Question: Please help me. I stuck for many hours. I want to display all days (e.g monday, tuesday) individually every month and display also the respective date of each days.
How can I do that? I really need help, please. Thank you
Desired output:
'''
Data,Date,Monday,Tuesday,Wednesday,Thursday,Friday,Saturday,Sunday
Data,04/01/2014,10,12,5,6,1,0,15
Data,04/07/2014,14,1,5,6,1,2,18
Data,04/14/2014,11,12,5,6,1,0,17
'''
Here's the SQL Script:
'''
select 'Data'
||','||to_char(d.dtime_day, 'MM/dd/yyyy')
||','||nvl(m.mtotal, 0)
||','||nvl(tu.tutotal, 0)
||','||nvl(w.wtotal, 0)
||','||nvl(th.thtotal, 0)
||','||nvl(f.ftotal, 0)
||','||nvl(s.stotal, 0)
||','||nvl(su.sutotal, 0)
from table0.dc_date d
left join (
select trunc(t.create_time) as monday
,count(t.create_time) as mtotal
from table.table1 t
left join table.table2 q
on q.id = t.queue_id
where t.create_time between trunc(sysdate,'DD')-12*7 and sysdate -1
and q.name not like 'item0%'
or q.name not like 'item%'
group by trunc(t.create_time)
) m on d.dtime_day = m.monday
left join (
select trunc(t.create_time, 'DD') as tuesday
,count(t.create_time) as tutotal
from table.table1 t
left join table.table2 q
on q.id = t.queue_id
where t.create_time between trunc(sysdate,'DD')-12*7 and sysdate -1
and q.name not like 'item0%'
or q.name not like 'item%'
group by trunc(t.create_time, 'DD')
) tu on d.dtime_day = tu.tuesday
left join (
select trunc(t.create_time, 'DD') as wednesday
,count(t.create_time) as wtotal
from table.table1 t
left join table.table2 q
on q.id = t.queue_id
where t.create_time between trunc(sysdate,'DD')-12*7 and sysdate -1
and q.name not like 'item0%'
or q.name not like 'item%'
group by trunc(t.create_time, 'DD')
) w on d.dtime_day = w.wednesday
left join (
select trunc(t.create_time, 'DD') as thursday
,count(t.create_time) as thtotal
from table.table1 t
left join table.table2 q
on q.id = t.queue_id
where t.create_time between trunc(sysdate,'DD')-12*7 and sysdate -1
and q.name not like 'item0%'
or q.name not like 'item%'
group by trunc(t.create_time, 'DD')
) th on d.dtime_day = th.thursday
left join (
select trunc(t.create_time, 'DD') as friday
,count(t.create_time) as ftotal
from table.table1 t
left join table.table2 q
on q.id = t.queue_id
where t.create_time between trunc(sysdate,'DD')-12*7 and sysdate -1
and q.name not like 'item0%'
or q.name not like 'item%'
group by trunc(t.create_time, 'DD')
) f on d.dtime_day = f.friday
left join (
select trunc(t.create_time, 'DD') as saturday
,count(t.create_time) as stotal
from table.table1 t
left join table.table2 q
on q.id = t.queue_id
where t.create_time between trunc(sysdate,'DD')-12*7 and sysdate -1
and q.name not like 'item0%'
or q.name not like 'item%'
group by trunc(t.create_time, 'DD')
) s on d.dtime_day = s.saturday
left join (
select trunc(t.create_time, 'DD') as sunday
,count(t.create_time) as sutotal
from table.table1 t
left join table.table2 q
on q.id = t.queue_id
where t.create_time between trunc(sysdate,'DD')-12*7 and sysdate -1
and q.name not like 'item0%'
or q.name not like 'item%'
group by trunc(t.create_time, 'DD')
) su on d.dtime_DAY = su.sunday
where d.dtime_day between trunc(sysdate,'DD')-12*7 and trunc(sysdate) -1
and trunc(d.dtime_day, 'DD')= d.dtime_day
order by d.dtime_day
'''

I want to show the date also in every day
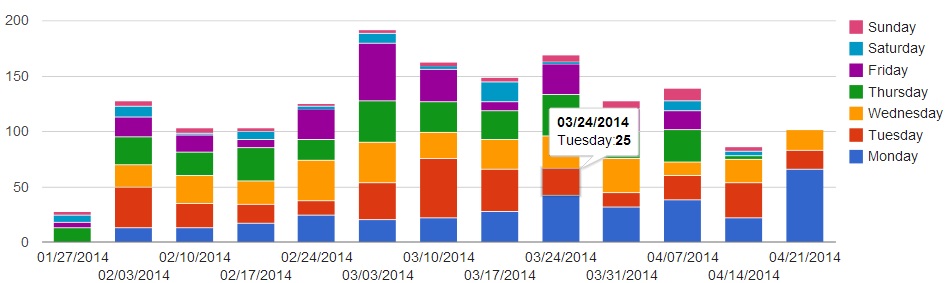
Answer: All the left-join sub-queries seem to be doing the same thing, and you aren't actually restricting anything on the day of the week. You only need to join once, and then you need to pivot the results of that join. You could use a real pivot if you're on 11g:
'''
select 'Data'
||','|| to_char(week_start, 'MM/dd/yyyy')
||','|| mon_cnt
||','|| tue_cnt
||','|| wed_cnt
||','|| thu_cnt
||','|| fri_cnt
||','|| sat_cnt
||','|| sun_cnt
from (
select 'Data',
next_day(d.dtime_day - 7, 'Monday') as week_start,
to_char(d.dtime_day, 'Dy') as day_of_week,
t.create_time
from dc_date d
left join table1 t
on t.create_time >= d.dtime_day
and t.create_time < d.dtime_day + 1
left join table2 q
on q.id = t.queue_id
and (q.name not like 'item0%' or q.name not like 'item%')
where d.dtime_day between trunc(sysdate) - (12*7) and trunc(sysdate) -1
)
pivot (count(create_time) as cnt for (day_of_week)
in ('Mon' as mon, 'Tue' as tue, 'Wed' as wed, 'Thu' as thu,
'Fri' as fri, 'Sat' as sat, 'Sun' as sun))
order by week_start;
'''
If you aren't on 11g you can do it the old-fashioned way:
'''
select 'Data'
||','|| to_char(next_day(d.dtime_day - 7, 'Monday'), 'MM/dd/yyyy')
||','|| count(case when to_char(d.dtime_day, 'Dy') = 'Mon'
then t.create_time end)
||','|| count(case when to_char(d.dtime_day, 'Dy') = 'Tue'
then t.create_time end)
||','|| count(case when to_char(d.dtime_day, 'Dy') = 'Web'
then t.create_time end)
||','|| count(case when to_char(d.dtime_day, 'Dy') = 'Thu'
then t.create_time end)
||','|| count(case when to_char(d.dtime_day, 'Dy') = 'Fri'
then t.create_time end)
||','|| count(case when to_char(d.dtime_day, 'Dy') = 'Sat'
then t.create_time end)
||','|| count(case when to_char(d.dtime_day, 'Dy') = 'Sun'
then t.create_time end)
from dc_date d
left join table1 t
on t.create_time >= d.dtime_day
and t.create_time < d.dtime_day + 1
left join table2 q
on q.id = t.queue_id
and (q.name not like 'item0%' or q.name not like 'item%')
where d.dtime_day between trunc(sysdate) - (12*7) and trunc(sysdate) -1
group by next_day(d.dtime_day - 7, 'Monday')
order by next_day(d.dtime_day - 7, 'Monday');
'''
The day names are NLS-sensitive, so the 'to_char' calls should really have the optional third parameter to enforce the language; but I've used 'next_day' to do the grouping and that relies on the session settings, so your session has to be in English anyway - or at least, all the values used for day names have to be consistent with your session language. That will be an issue if this can be run by anyone, but if this is a script to generate a report then you can set the language in the script as a workaround.
You haven't supplied table structures or data so I've made some up. With this:
'''
create table dc_date (dtime_day date);
insert into dc_date
select date '2014-03-28' + level
from dual
connect by level < 30;
create table table1 (create_time date, queue_id number);
insert into table1 values (sysdate - 1, 1);
insert into table1 values (sysdate - 0.75, 1);
insert into table1 values (sysdate - 5, 1);
insert into table1 values (sysdate - 10, 1);
insert into table1 values (sysdate - 15, 1);
create table table2 (id number, name varchar2(10));
insert into table2 values (1, 'anything');
'''
... both queries get:
'''
Data,03/24/2014,0,0,0,0,0,0,0
Data,03/31/2014,0,0,0,0,0,0,0
Data,04/07/2014,0,1,0,0,0,0,1
Data,04/14/2014,0,0,0,0,1,0,0
Data,04/21/2014,0,2,0,0,0,0,0
'''
I created two records for yesterday, so '2' appears in the 'Tuesday' column, for the week that starts (on Monday) on April 21st. Which I think is what you want.